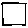
Label: square